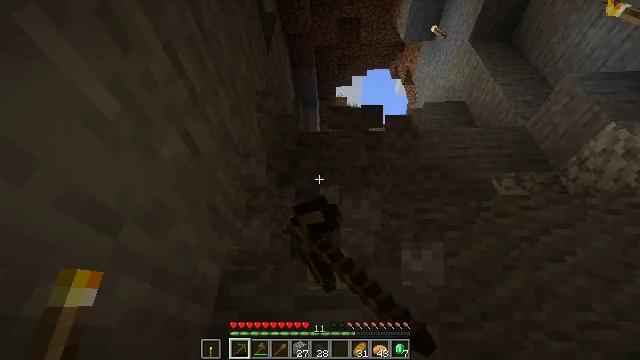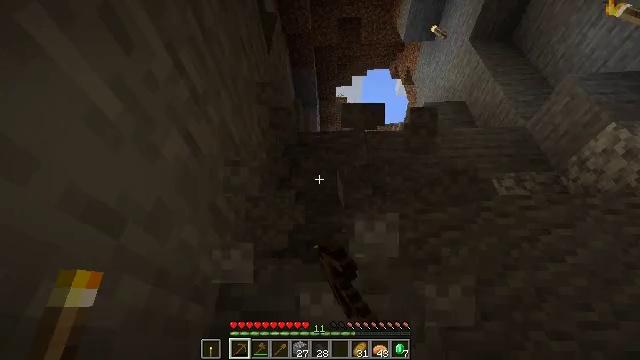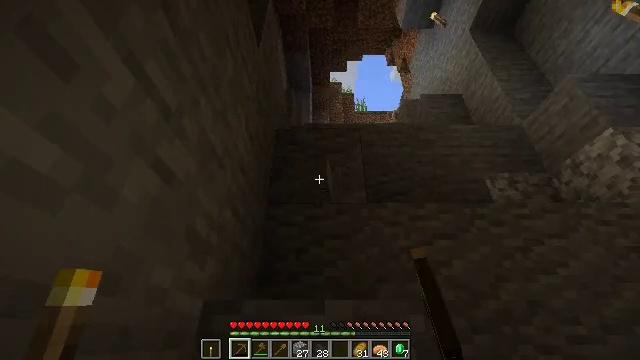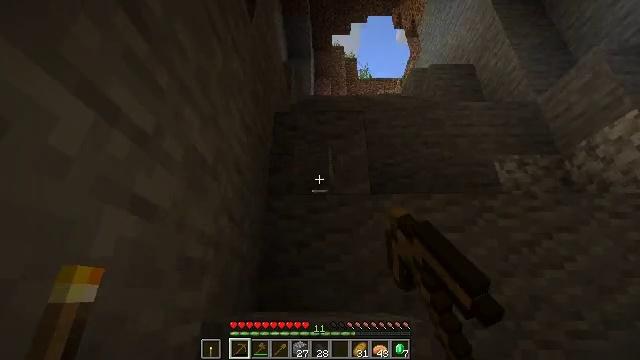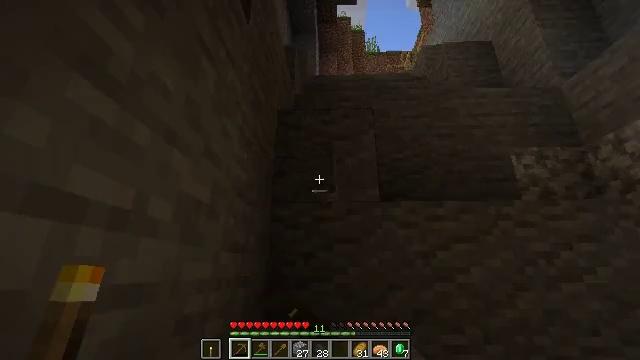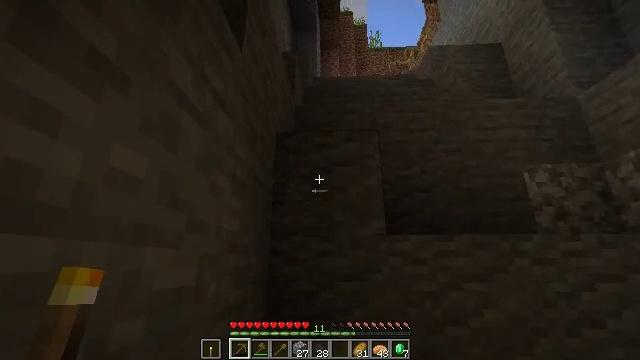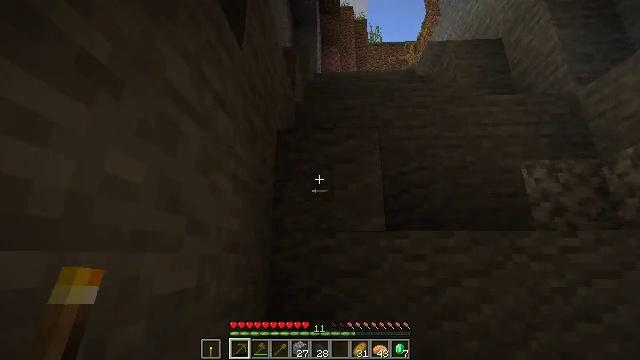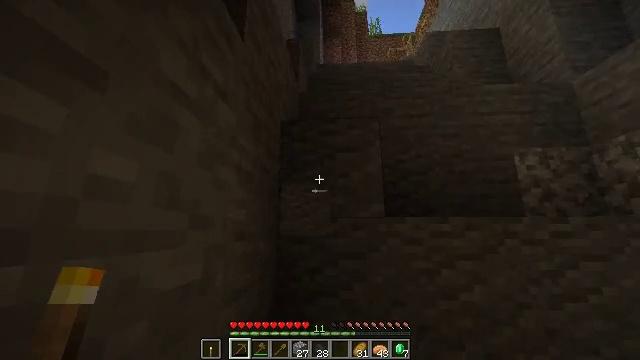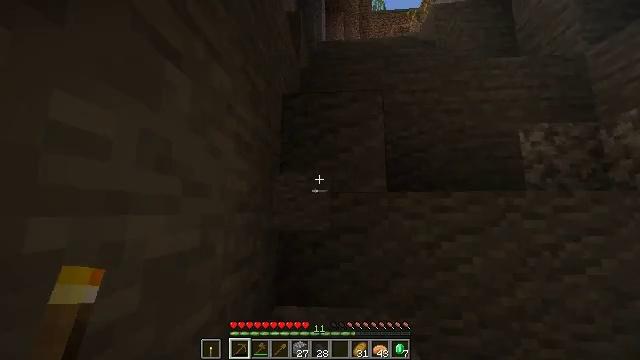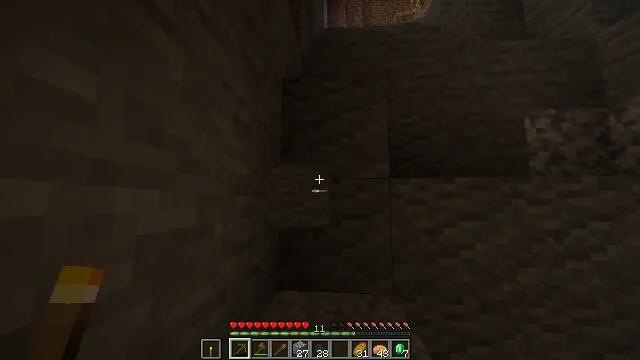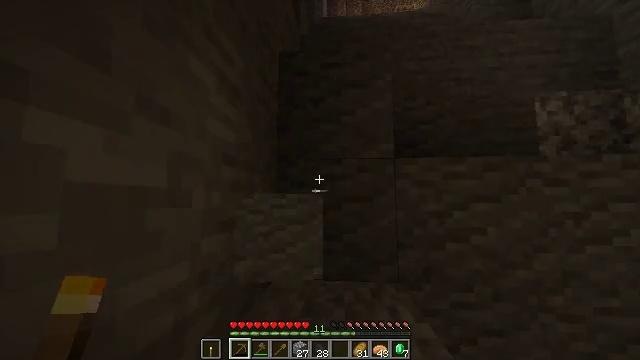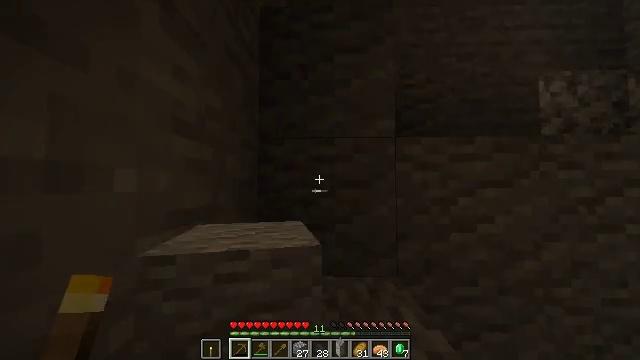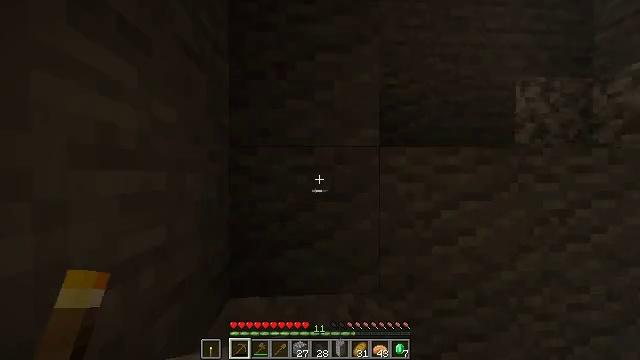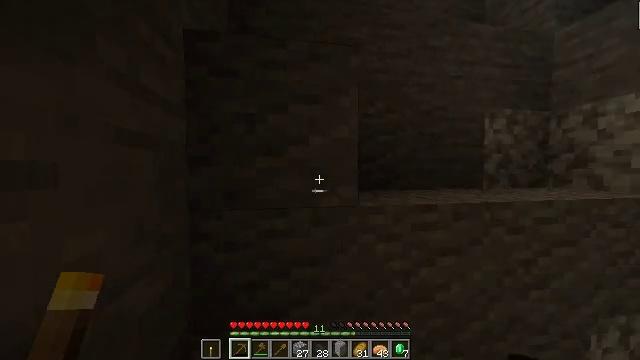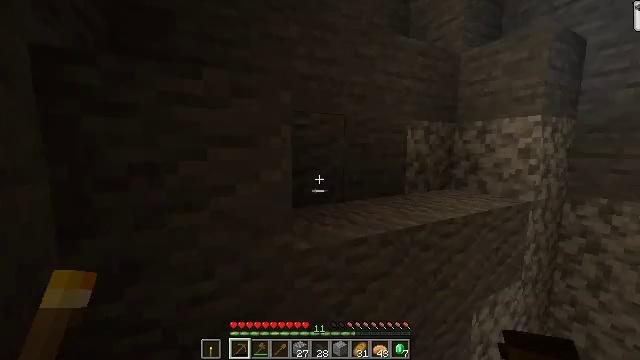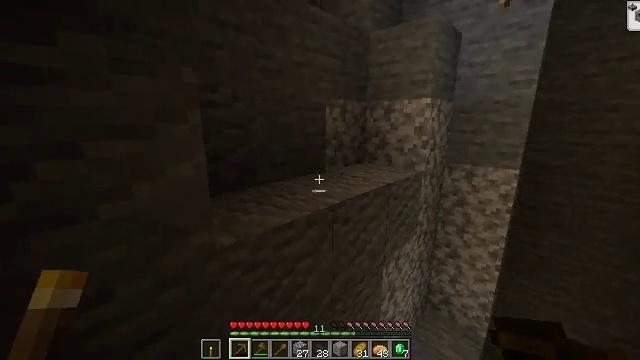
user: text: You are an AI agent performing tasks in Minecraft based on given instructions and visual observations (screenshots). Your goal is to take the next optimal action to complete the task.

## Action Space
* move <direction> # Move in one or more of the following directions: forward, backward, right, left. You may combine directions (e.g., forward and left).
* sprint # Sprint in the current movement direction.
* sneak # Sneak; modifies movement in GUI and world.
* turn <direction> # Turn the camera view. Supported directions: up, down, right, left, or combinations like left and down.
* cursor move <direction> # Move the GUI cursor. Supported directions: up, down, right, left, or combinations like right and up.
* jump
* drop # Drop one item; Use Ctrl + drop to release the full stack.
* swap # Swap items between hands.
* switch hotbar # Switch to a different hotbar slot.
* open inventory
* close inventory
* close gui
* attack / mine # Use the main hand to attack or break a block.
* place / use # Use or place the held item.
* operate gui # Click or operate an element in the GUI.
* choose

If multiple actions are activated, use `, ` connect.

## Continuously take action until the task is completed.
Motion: motion action
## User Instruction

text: Gather grass on the ground.
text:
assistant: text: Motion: move forward, attack / mine
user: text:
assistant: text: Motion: move forward, turn right and down, attack / mine, jump
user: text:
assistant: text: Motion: move forward, turn down, jump
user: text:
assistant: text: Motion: move forward, sprint, turn left and down, jump
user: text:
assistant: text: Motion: move forward, sprint, turn down, jump
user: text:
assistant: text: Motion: move forward, sprint, turn down
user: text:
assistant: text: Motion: move forward, sprint, turn down
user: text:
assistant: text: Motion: move forward, sprint, turn down
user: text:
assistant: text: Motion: move forward, sprint, turn down
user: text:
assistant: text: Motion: move forward, sprint
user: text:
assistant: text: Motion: move forward, sprint, turn right and down
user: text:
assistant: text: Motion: move forward, sprint, turn right and down, jump
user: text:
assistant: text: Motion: move forward and move left, sprint, turn right and down, jump
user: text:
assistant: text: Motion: move forward and move left, sprint, turn right and down, jump
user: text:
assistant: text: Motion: move forward and move left, sprint, turn right and down
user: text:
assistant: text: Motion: move forward and move left, turn right and down
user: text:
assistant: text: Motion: turn right and down
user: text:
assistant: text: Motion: turn right and down
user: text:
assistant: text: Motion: turn right and down
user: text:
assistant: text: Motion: turn right and down
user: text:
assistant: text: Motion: no_op
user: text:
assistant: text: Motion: no_op
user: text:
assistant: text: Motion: no_op
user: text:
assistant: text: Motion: move forward, sprint
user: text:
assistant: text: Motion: move forward, sprint, turn left
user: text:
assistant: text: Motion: move forward, sprint, turn left and up, jump
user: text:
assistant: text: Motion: move forward, sprint, turn left and up, jump
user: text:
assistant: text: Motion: move forward, sprint, turn left and up, jump
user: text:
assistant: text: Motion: move forward, sprint, turn left and up, jump
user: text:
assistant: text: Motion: move forward, sprint, turn left, jump